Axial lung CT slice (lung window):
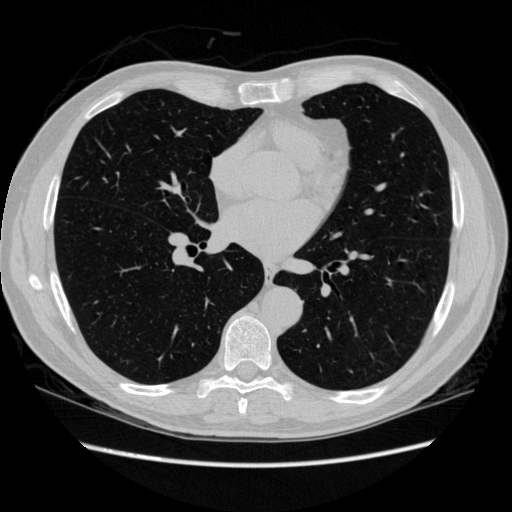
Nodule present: no